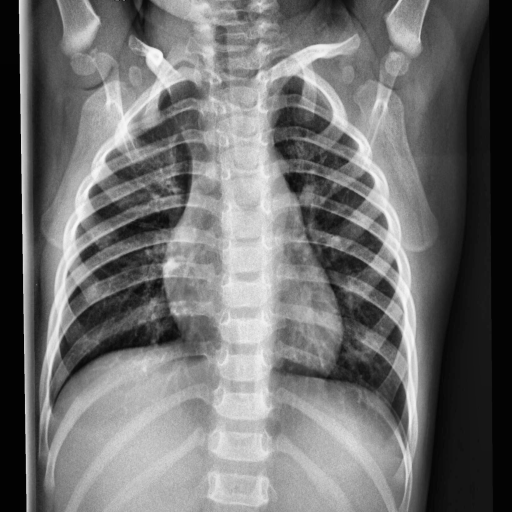
Finding: NORMAL